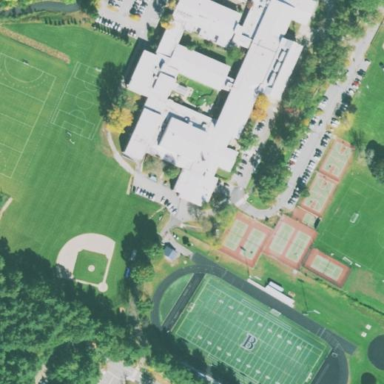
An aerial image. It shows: School.